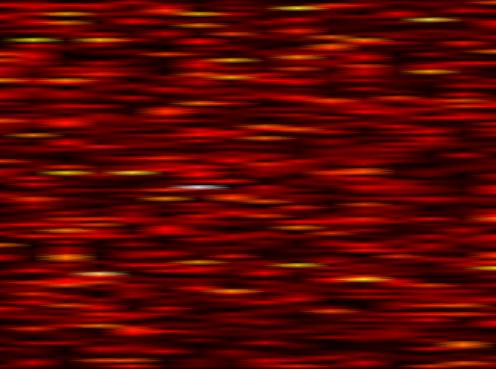
Label: WOLA